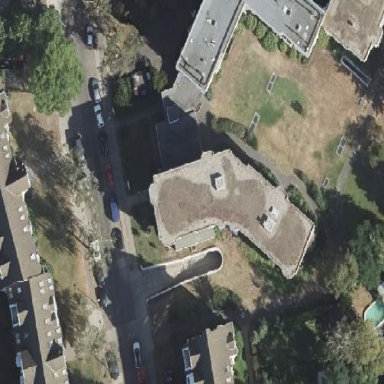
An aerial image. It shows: Image showing building with apartments.